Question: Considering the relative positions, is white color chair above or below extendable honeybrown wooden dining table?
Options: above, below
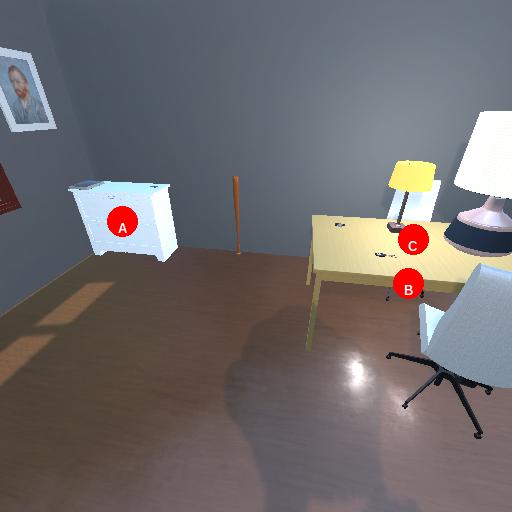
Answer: above